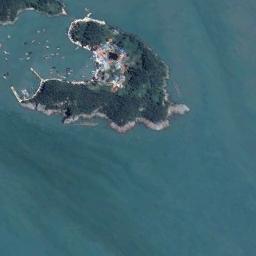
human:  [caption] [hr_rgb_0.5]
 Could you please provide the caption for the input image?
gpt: A crescent-shaped island is surrounded by blue sea water  The island is full of plants, And there are numerous small islands in the curved direction corresponding to the land .

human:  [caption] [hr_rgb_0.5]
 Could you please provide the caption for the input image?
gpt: There is much vegetation on the island .

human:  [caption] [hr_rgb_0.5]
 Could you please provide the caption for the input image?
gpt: The island has dense vegetation and a residential area and the waters around the island is light blue .

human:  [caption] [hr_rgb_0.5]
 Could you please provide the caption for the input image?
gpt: There are many trees on the island .

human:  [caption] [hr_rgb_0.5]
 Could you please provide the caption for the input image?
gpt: There are many green trees and some buildings on the island .